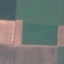
Land use / land cover: AnnualCrop